Question: I'm created a simple CSS with YUI Skin Builder, but, when I try to use it in my MVC project the color system is not correct
My skin is that: <URL>, the spected button color is red, but, I just get a gray or blue button:

My cshtml code:
'''
@{
Layout = null;
}
<!DOCTYPE html>
<html lang="pt-br">
<head>
<meta name="viewport" content="width=device-width" />
<title>UniFlex</title>
<link href="@Url.Content("~/css/pure/pure-min.css")" rel="stylesheet" />
<link href="@Url.Content("~/Content/pure-skin-min.css")" rel="stylesheet" />
</head>
<body>
<div style="margin-top: 60px;margin-left:auto; margin-right: auto;width:330px;">
<img src="@Url.Content("~/Imagens/logo.png")">
</div>
<div style="width:500px; margin-right:auto; margin-left:auto;">
<form class="pure-form pure-form-aligned">
<fieldset>
<div class="pure-control-group">
<label for="name">Usuario:</label>
<input id="name" type="text" placeholder="Username">
</div>
<div class="pure-control-group">
<label for="password">Senha:</label>
<input id="password" type="password" placeholder="Password">
</div>
<button class="pure-button pure-button-primary">A Pure Button</button>
</fieldset>
</form>
</div>
</body>
</html>
'''
What is wrong ?
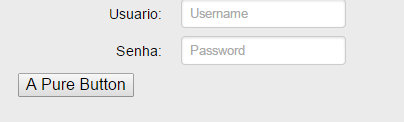
Answer: Ok, I forgot to put the css name in body
'''
<body class="pure-skin-mine">
<!DOCTYPE html>
<html lang="pt-br">
<head>
<meta name="viewport" content="width=device-width" />
<title>UniFlex - Bradesco</title>
<link href="@Url.Content("~/css/pure/pure-min.css")" rel="stylesheet" />
<link href="@Url.Content("~/Content/pure-skin-mine.css")" rel="stylesheet" />
</head>
<body class="pure-skin-mine">
<div style="margin-top: 60px;margin-left:auto; margin-right: auto;width:330px;">
<img src="@Url.Content("~/Imagens/bradesco-logo.png")">
</div>
...
'''
Now it's work very well!